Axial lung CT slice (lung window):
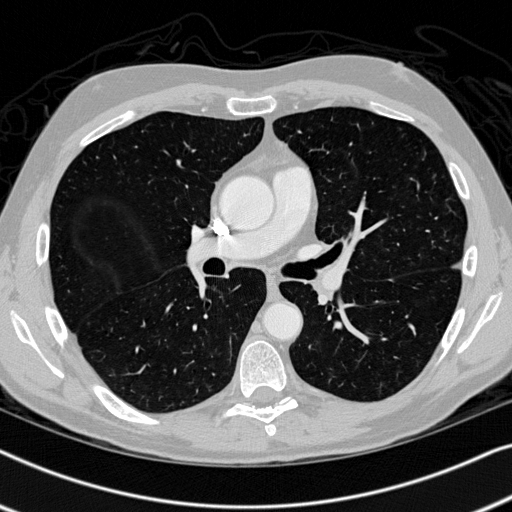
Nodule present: no